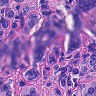
Metastatic tissue present: yes